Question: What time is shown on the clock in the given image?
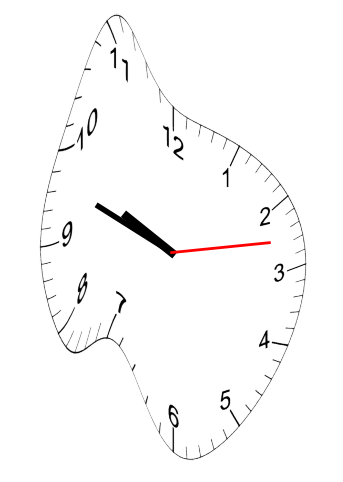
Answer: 09:48:13